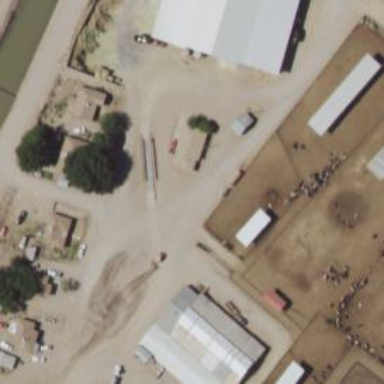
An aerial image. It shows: Weighbridge facility.